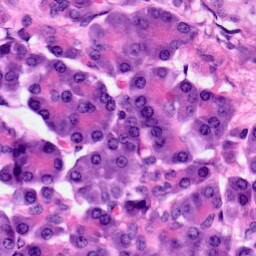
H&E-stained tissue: Pancreatic